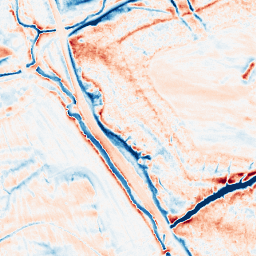
Category: classical
Decomposition family: gaussian_anisotropic
Decomposition parameters: sigma_x: 2
sigma_y: 5
Upsampling method: sinc_hamming
Upsampling parameters: scale: 4
kernel_size: 8
Upsampling scale: 4